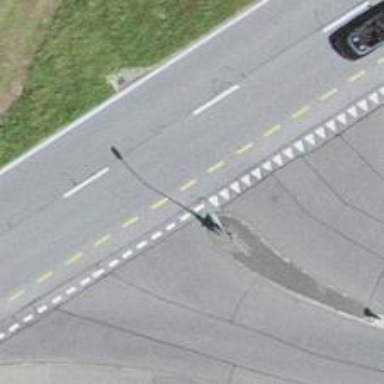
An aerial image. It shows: Road with "give way" sign.